Field crop: tomato
Growth stage: 1
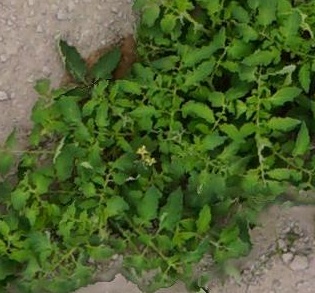
Species: tomato